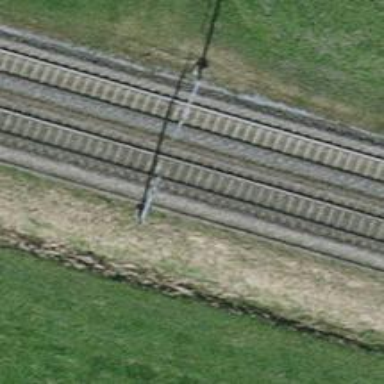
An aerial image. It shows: Railway milestone.